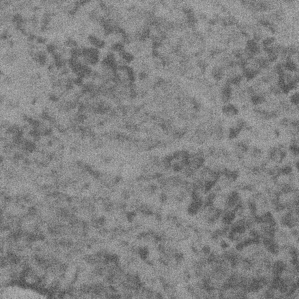
Label: frost